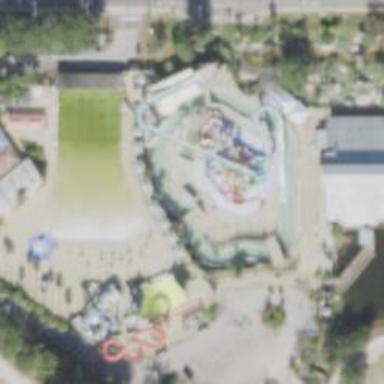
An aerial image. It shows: Bridge leading to water slide attraction.